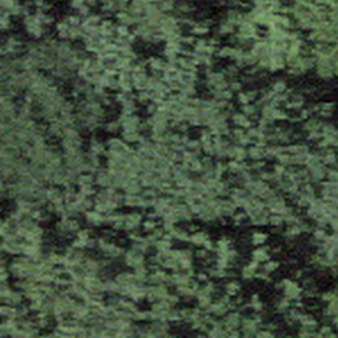
Label: other